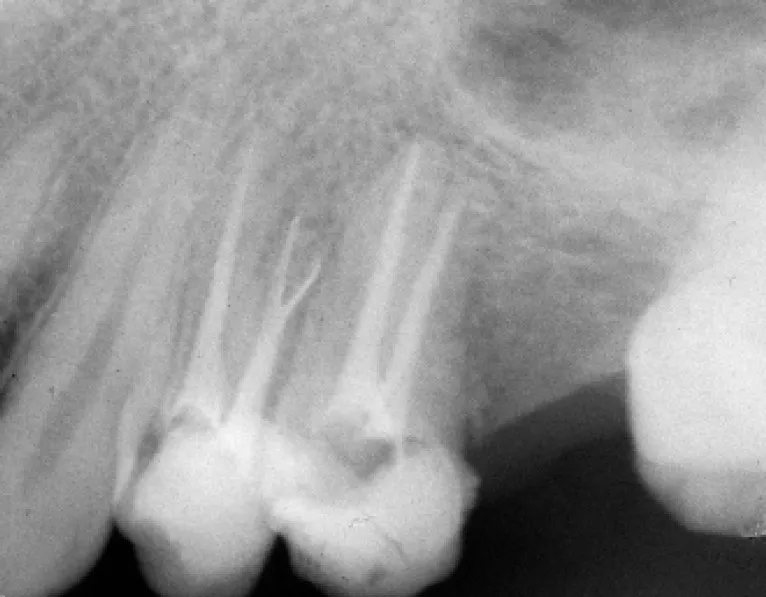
Postoperative radio-graph following the obturation of the one palatal and two buccal canals.
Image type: radiology (x_ray)